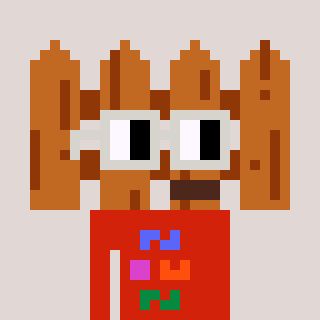
a pixel art character with square light gray glasses, a fence-shaped head and a red-colored body on a warm background